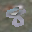
Label: 8